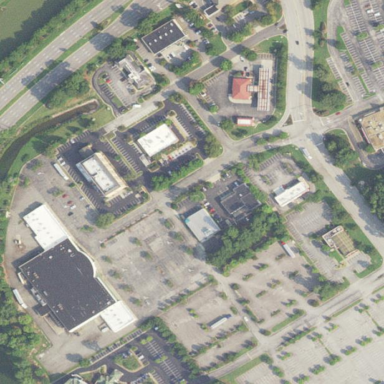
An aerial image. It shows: Retail area.